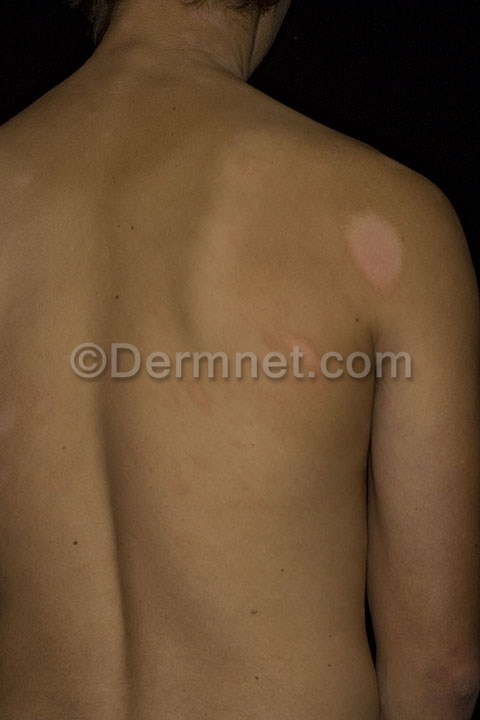
Disease: Psoriasis pictures Lichen Planus and related diseases